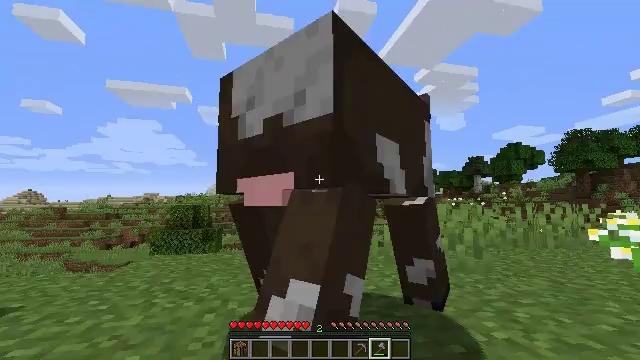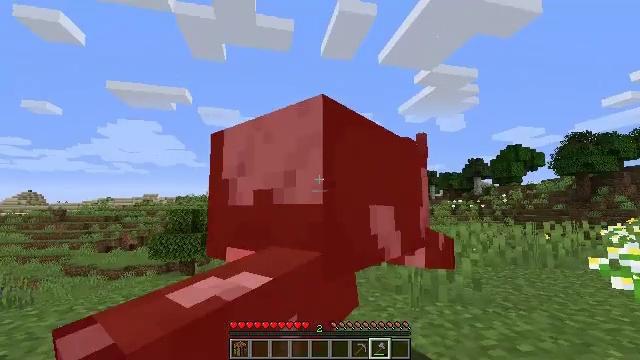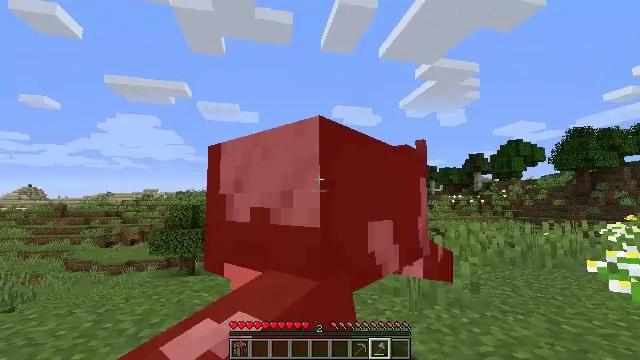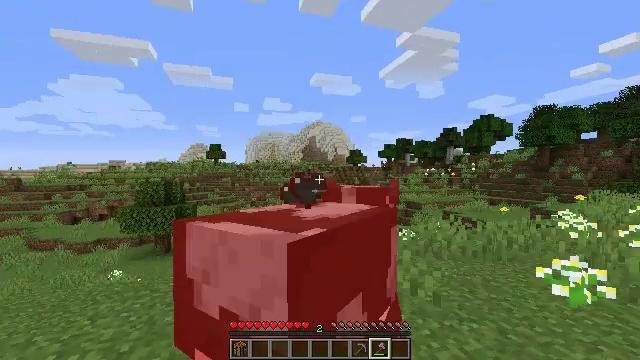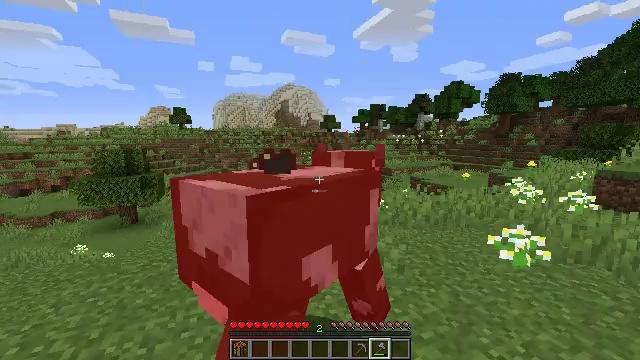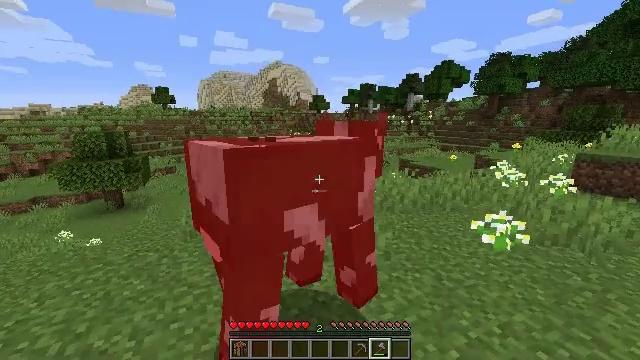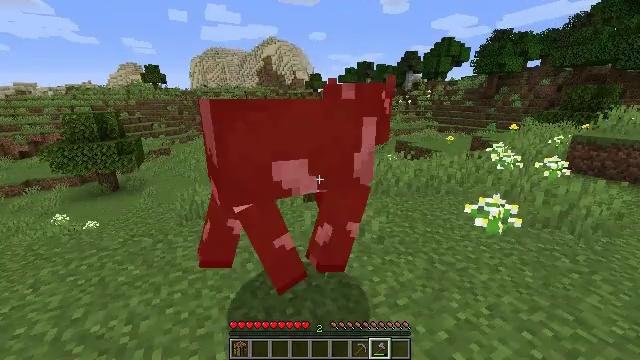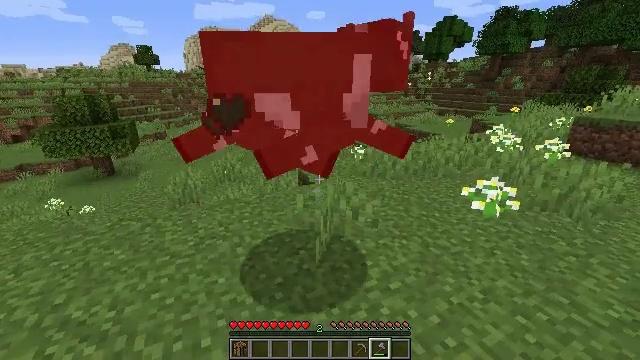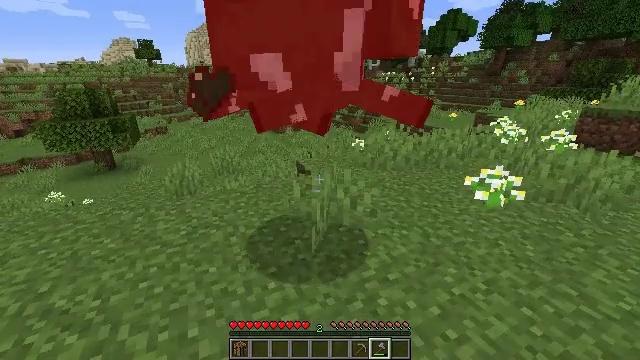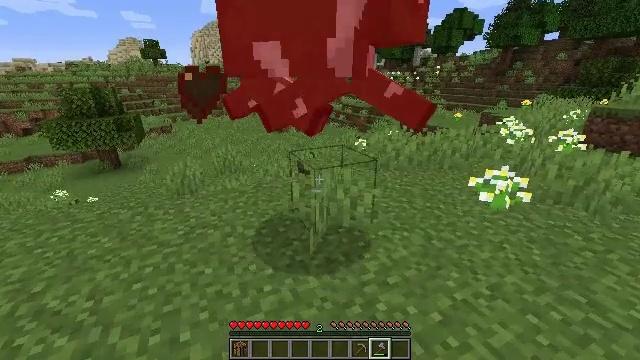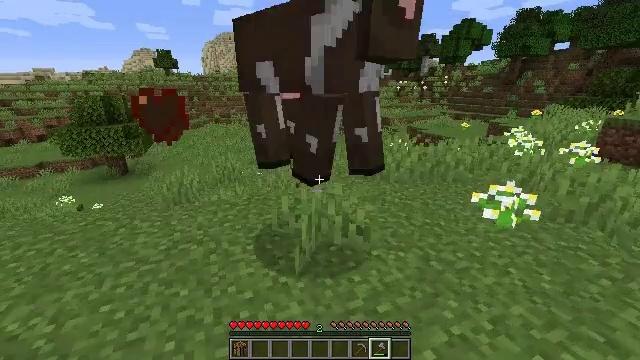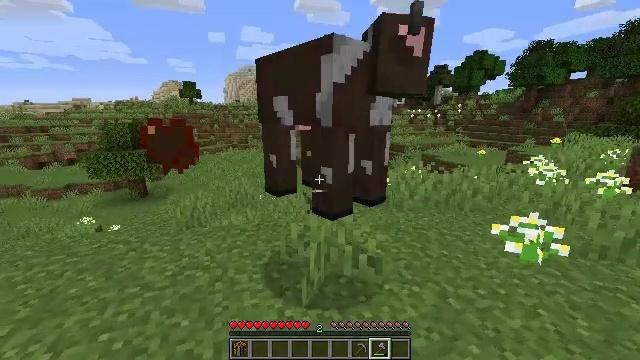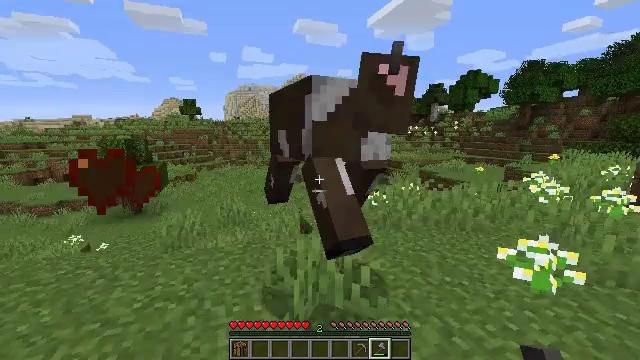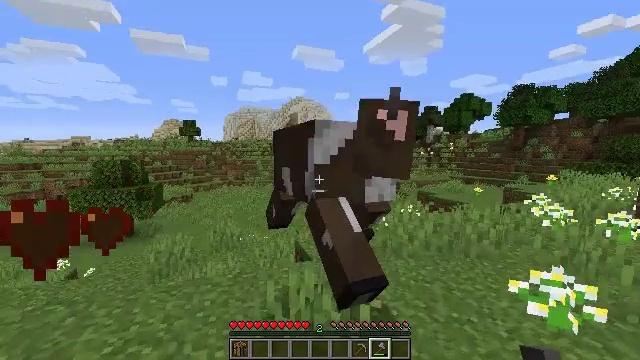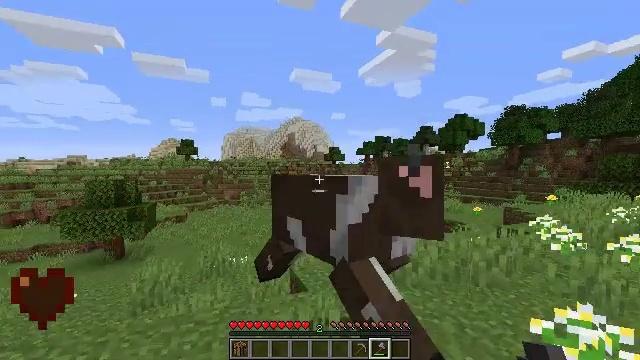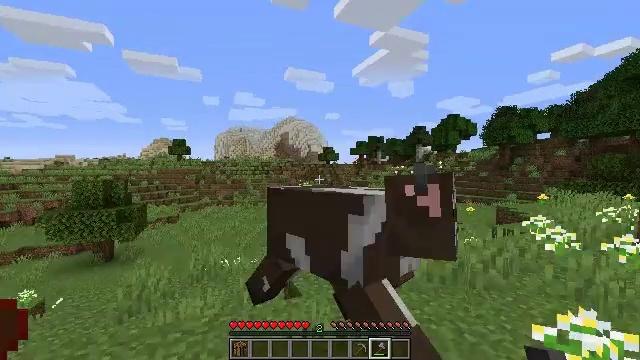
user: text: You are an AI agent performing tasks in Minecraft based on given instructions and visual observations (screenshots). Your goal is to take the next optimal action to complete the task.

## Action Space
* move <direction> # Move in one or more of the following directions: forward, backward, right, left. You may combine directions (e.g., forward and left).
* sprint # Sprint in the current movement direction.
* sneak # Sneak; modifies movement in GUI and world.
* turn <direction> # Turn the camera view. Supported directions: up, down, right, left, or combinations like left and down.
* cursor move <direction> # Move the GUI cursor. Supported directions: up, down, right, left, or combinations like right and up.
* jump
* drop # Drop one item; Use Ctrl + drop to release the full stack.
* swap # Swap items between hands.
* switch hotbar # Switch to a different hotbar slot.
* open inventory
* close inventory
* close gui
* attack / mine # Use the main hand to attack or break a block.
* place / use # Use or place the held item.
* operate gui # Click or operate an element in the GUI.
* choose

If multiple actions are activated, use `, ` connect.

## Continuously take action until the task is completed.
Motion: motion action
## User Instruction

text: Kill mobs.
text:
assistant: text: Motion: move forward, jump
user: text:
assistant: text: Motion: move forward, turn down, jump
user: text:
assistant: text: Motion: move forward, turn right and down, jump
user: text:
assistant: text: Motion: move forward, turn right and down, jump
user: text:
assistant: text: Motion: move forward and move right, turn right and down
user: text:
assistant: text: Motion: move forward and move right, turn down
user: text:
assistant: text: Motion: move forward and move right, turn down
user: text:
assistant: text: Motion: move forward and move right
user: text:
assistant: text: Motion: move forward and move right
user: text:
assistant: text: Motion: move forward and move right, turn left and up
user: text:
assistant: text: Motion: move forward, turn left and up
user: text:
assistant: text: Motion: move forward, turn up
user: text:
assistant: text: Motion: move forward, turn up
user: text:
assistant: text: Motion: move forward, turn up
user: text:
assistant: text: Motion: move forward, turn right, attack / mine
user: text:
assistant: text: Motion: move forward, turn right and down, attack / mine
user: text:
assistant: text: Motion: move forward, turn right and down, attack / mine
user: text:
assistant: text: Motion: move forward and move right, turn left and down, attack / mine
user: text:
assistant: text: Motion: move forward and move right, turn down
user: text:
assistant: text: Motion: no_op